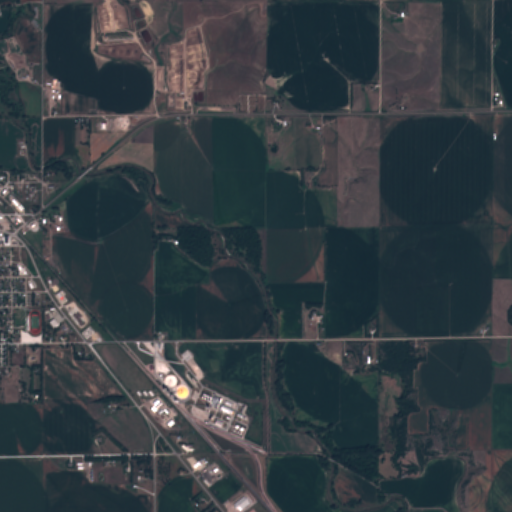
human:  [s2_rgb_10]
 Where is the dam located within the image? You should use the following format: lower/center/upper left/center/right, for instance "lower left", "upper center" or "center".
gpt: The dam is located in the upper left of the image.
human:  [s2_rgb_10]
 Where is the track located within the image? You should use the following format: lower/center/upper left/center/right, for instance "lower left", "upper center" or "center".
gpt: The track is located in the center left of the image.
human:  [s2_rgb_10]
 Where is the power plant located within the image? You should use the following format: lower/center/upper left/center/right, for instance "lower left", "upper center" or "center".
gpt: There is no power plant in the image.